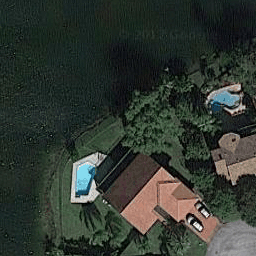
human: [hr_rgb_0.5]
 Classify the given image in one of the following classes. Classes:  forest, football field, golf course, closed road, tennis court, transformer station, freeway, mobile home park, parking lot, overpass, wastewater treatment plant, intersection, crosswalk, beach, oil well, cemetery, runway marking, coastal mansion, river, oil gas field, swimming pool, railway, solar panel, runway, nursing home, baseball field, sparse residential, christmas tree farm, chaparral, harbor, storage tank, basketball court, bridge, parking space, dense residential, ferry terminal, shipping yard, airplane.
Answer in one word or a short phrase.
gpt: coastal mansion